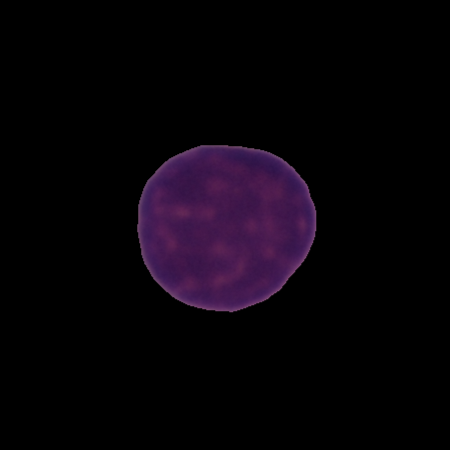
Label: healthy